Here is the time-frequency representation (spectrogram) of a rolling-element bearing's vibration measurement. Determine the bearing's health state. Answer with exactly one of: normal, inner_race, outer_race, ball.
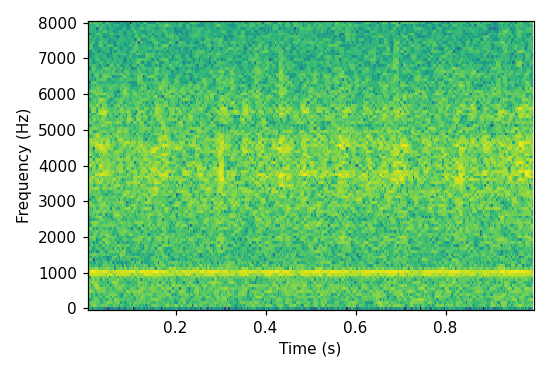
Answer: normal